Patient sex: F
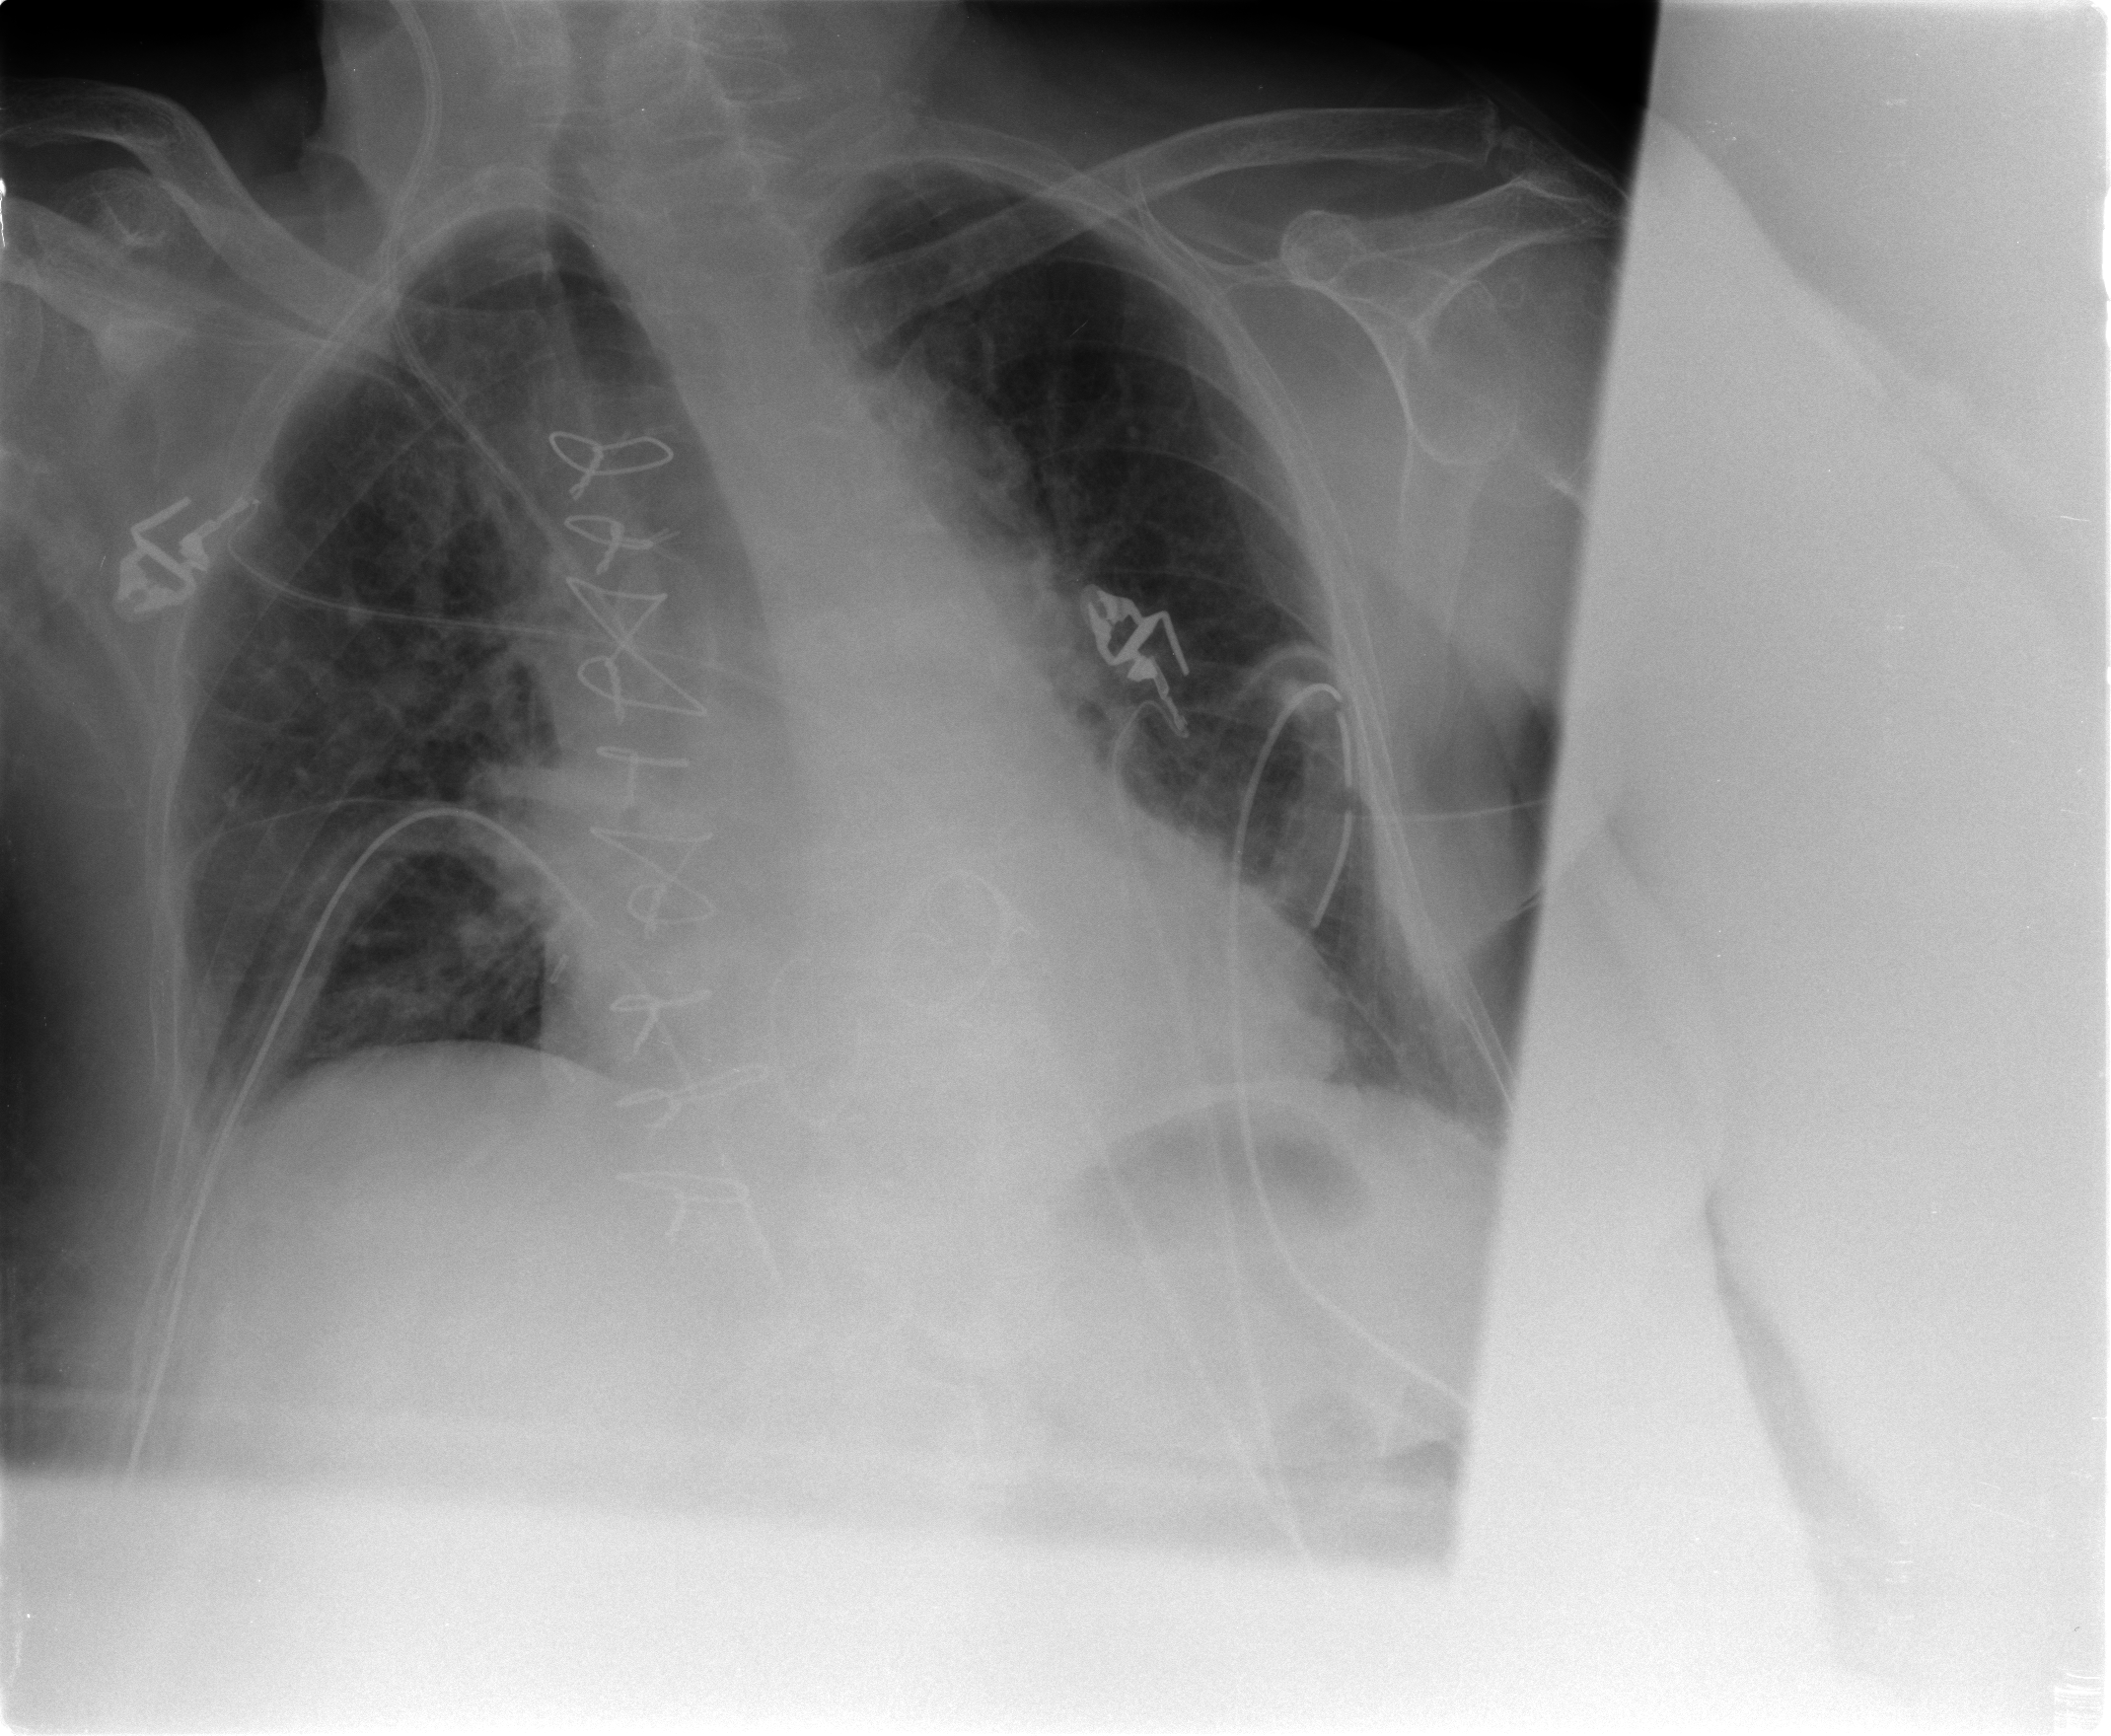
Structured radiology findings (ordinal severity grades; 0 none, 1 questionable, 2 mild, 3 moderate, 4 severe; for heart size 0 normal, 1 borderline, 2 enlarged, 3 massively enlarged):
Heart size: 0
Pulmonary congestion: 2
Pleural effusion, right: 0
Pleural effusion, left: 0
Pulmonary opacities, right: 2
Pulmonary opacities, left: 1
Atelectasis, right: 2
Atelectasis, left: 2